Question: I am currently using iTerm2, <URL>.
When Splitting panes, borders looks bad both horizontally and vertically (the borders only go half-way and are dashes). I disabled the "Treat Ambiguous characters as double width", but that doesn't fix it.

My Tmux config:
'''
# unbind some default keybindings
unbind C-b
# set prefix key to ctrl-g
set -g prefix C-g
# lower command delay
set -sg escape-time 1
# start first window and pane at 1, not zero
set -g base-index 1
set -g pane-base-index 1
# bind r to reloading the config file
bind r source-file ~/.tmux.conf \; display "Reloaded tmux config file."
# pass through a ctrl-a if you press it twice
bind C-a send-prefix
# better mnemonics for splitting panes!
bind \ split-window -h
bind - split-window -v
# vim / xmonad style bindings for pane movement
bind -r h select-pane -L
bind -r j select-pane -D
bind -r k select-pane -U
bind -r l select-pane -R
# vim / xmonad style bindings for window movement
bind -r C-h select-window -t :-
bind -r C-l select-window -t :+
# shift-movement keys will resize panes
bind -r H resize-pane -L 5
bind -r J resize-pane -D 5
bind -r K resize-pane -U 5
bind -r L resize-pane -R 5
# disable mouse support (at least while we're learning)
setw -g mode-mouse off
set -g mouse-select-pane off
set -g mouse-resize-pane off
set -g mouse-select-window off
# turn on 256 color support in tmux
set -g default-terminal "screen-256color"
# fiddle with colors of status bar
set -g status-fg white
set -g status-bg colour234
# fiddle with colors of inactive windows
setw -g window-status-fg cyan
setw -g window-status-bg colour234
setw -g window-status-attr dim
# change color of active window
setw -g window-status-current-fg white
setw -g window-status-current-bg colour88
setw -g window-status-current-attr bright
# set color of regular and active panes
set -g pane-border-fg colour238
set -g pane-border-bg default
set -g pane-active-border-fg green
set -g pane-active-border-bg default
# set color of command line
set -g message-fg white
set -g message-bg colour22
set -g message-attr bright
# configure contents of status bar
set -g status-utf8 on
set -g status-left-length 40
set -g status-left "#[fg=green]"#S""
set -g status-right "#[fg=green] #h | %d %b %R"
set -g status-justify centre
setw -g monitor-activity on
set -g visual-activity on
# navigate using vim-style keys
setw -g mode-keys vi
# copy/paste using vim-style keys
bind Escape copy-mode
unbind p
bind p paste-buffer
bind -t vi-copy 'v' begin-selection
bind -t vi-copy 'y' copy-selection
# xclip support (commented as this often doesn't make sense on remote servers)
#bind C-c run "tmux save-buffer - / xclip -i -sel clipboard"
#bind C-v run "tmux set-buffer "$(xclip -o -sel clipboard)"; tmux paste-buffer"
# set up aliases for temporarily maximizing panes
unbind Up
bind Up new-window -d -n tmp \; swap-pane -s tmp.1 \; select-window -t tmp
unbind Down
bind Down last-window \; swap-pane -s tmp.1 \; kill-window -t tmp
# set up alias for turning on logging
bind P pipe-pane -o "cat >>~/#W.log" \; display "Toggled logging to ~/#W.log"
#source-file .tmuxline.conf
'''
My Tmuxline Config:
'''
# This tmux statusbar config was created by tmuxline.vim
# on Fri, 12 Jun 2015
set -g status-bg "colour0"
set -g message-command-fg "colour10"
set -g status-justify "left"
set -g status-left-length "100"
set -g status "on"
set -g pane-active-border-fg "colour4"
set -g message-bg "colour8"
set -g status-right-length "100"
set -g status-right-attr "none"
set -g message-fg "colour10"
set -g message-command-bg "colour8"
set -g status-attr "none"
set -g status-utf8 "on"
set -g pane-border-fg "colour8"
set -g status-left-attr "none"
setw -g window-status-fg "colour12"
setw -g window-status-attr "none"
setw -g window-status-activity-bg "colour0"
setw -g window-status-activity-attr "none"
setw -g window-status-activity-fg "colour4"
setw -g window-status-separator ""
setw -g window-status-bg "colour0"
set -g status-left "#[fg=colour0,bg=colour4,bold] #S #[fg=colour4,bg=colour0,nobold,nounderscore,noitalics]"
set -g status-right "#[fg=colour8,bg=colour0,nobold,nounderscore,noitalics]#[fg=colour10,bg=colour8] %Y-%m-%d %H:%M #[fg=colour4,bg=colour8,nobold,nounderscore,noitalics]#[fg=colour0,bg=colour4] #h "
setw -g window-status-format "#[fg=colour12,bg=colour0] #I #[fg=colour12,bg=colour0] #W "
setw -g window-status-current-format "#[fg=colour0,bg=colour8,nobold,nounderscore,noitalics]#[fg=colour10,bg=colour8] #I #[fg=colour10,bg=colour8] #W #[fg=colour8,bg=colour0,nobold,nounderscore,noitalics]"
'''
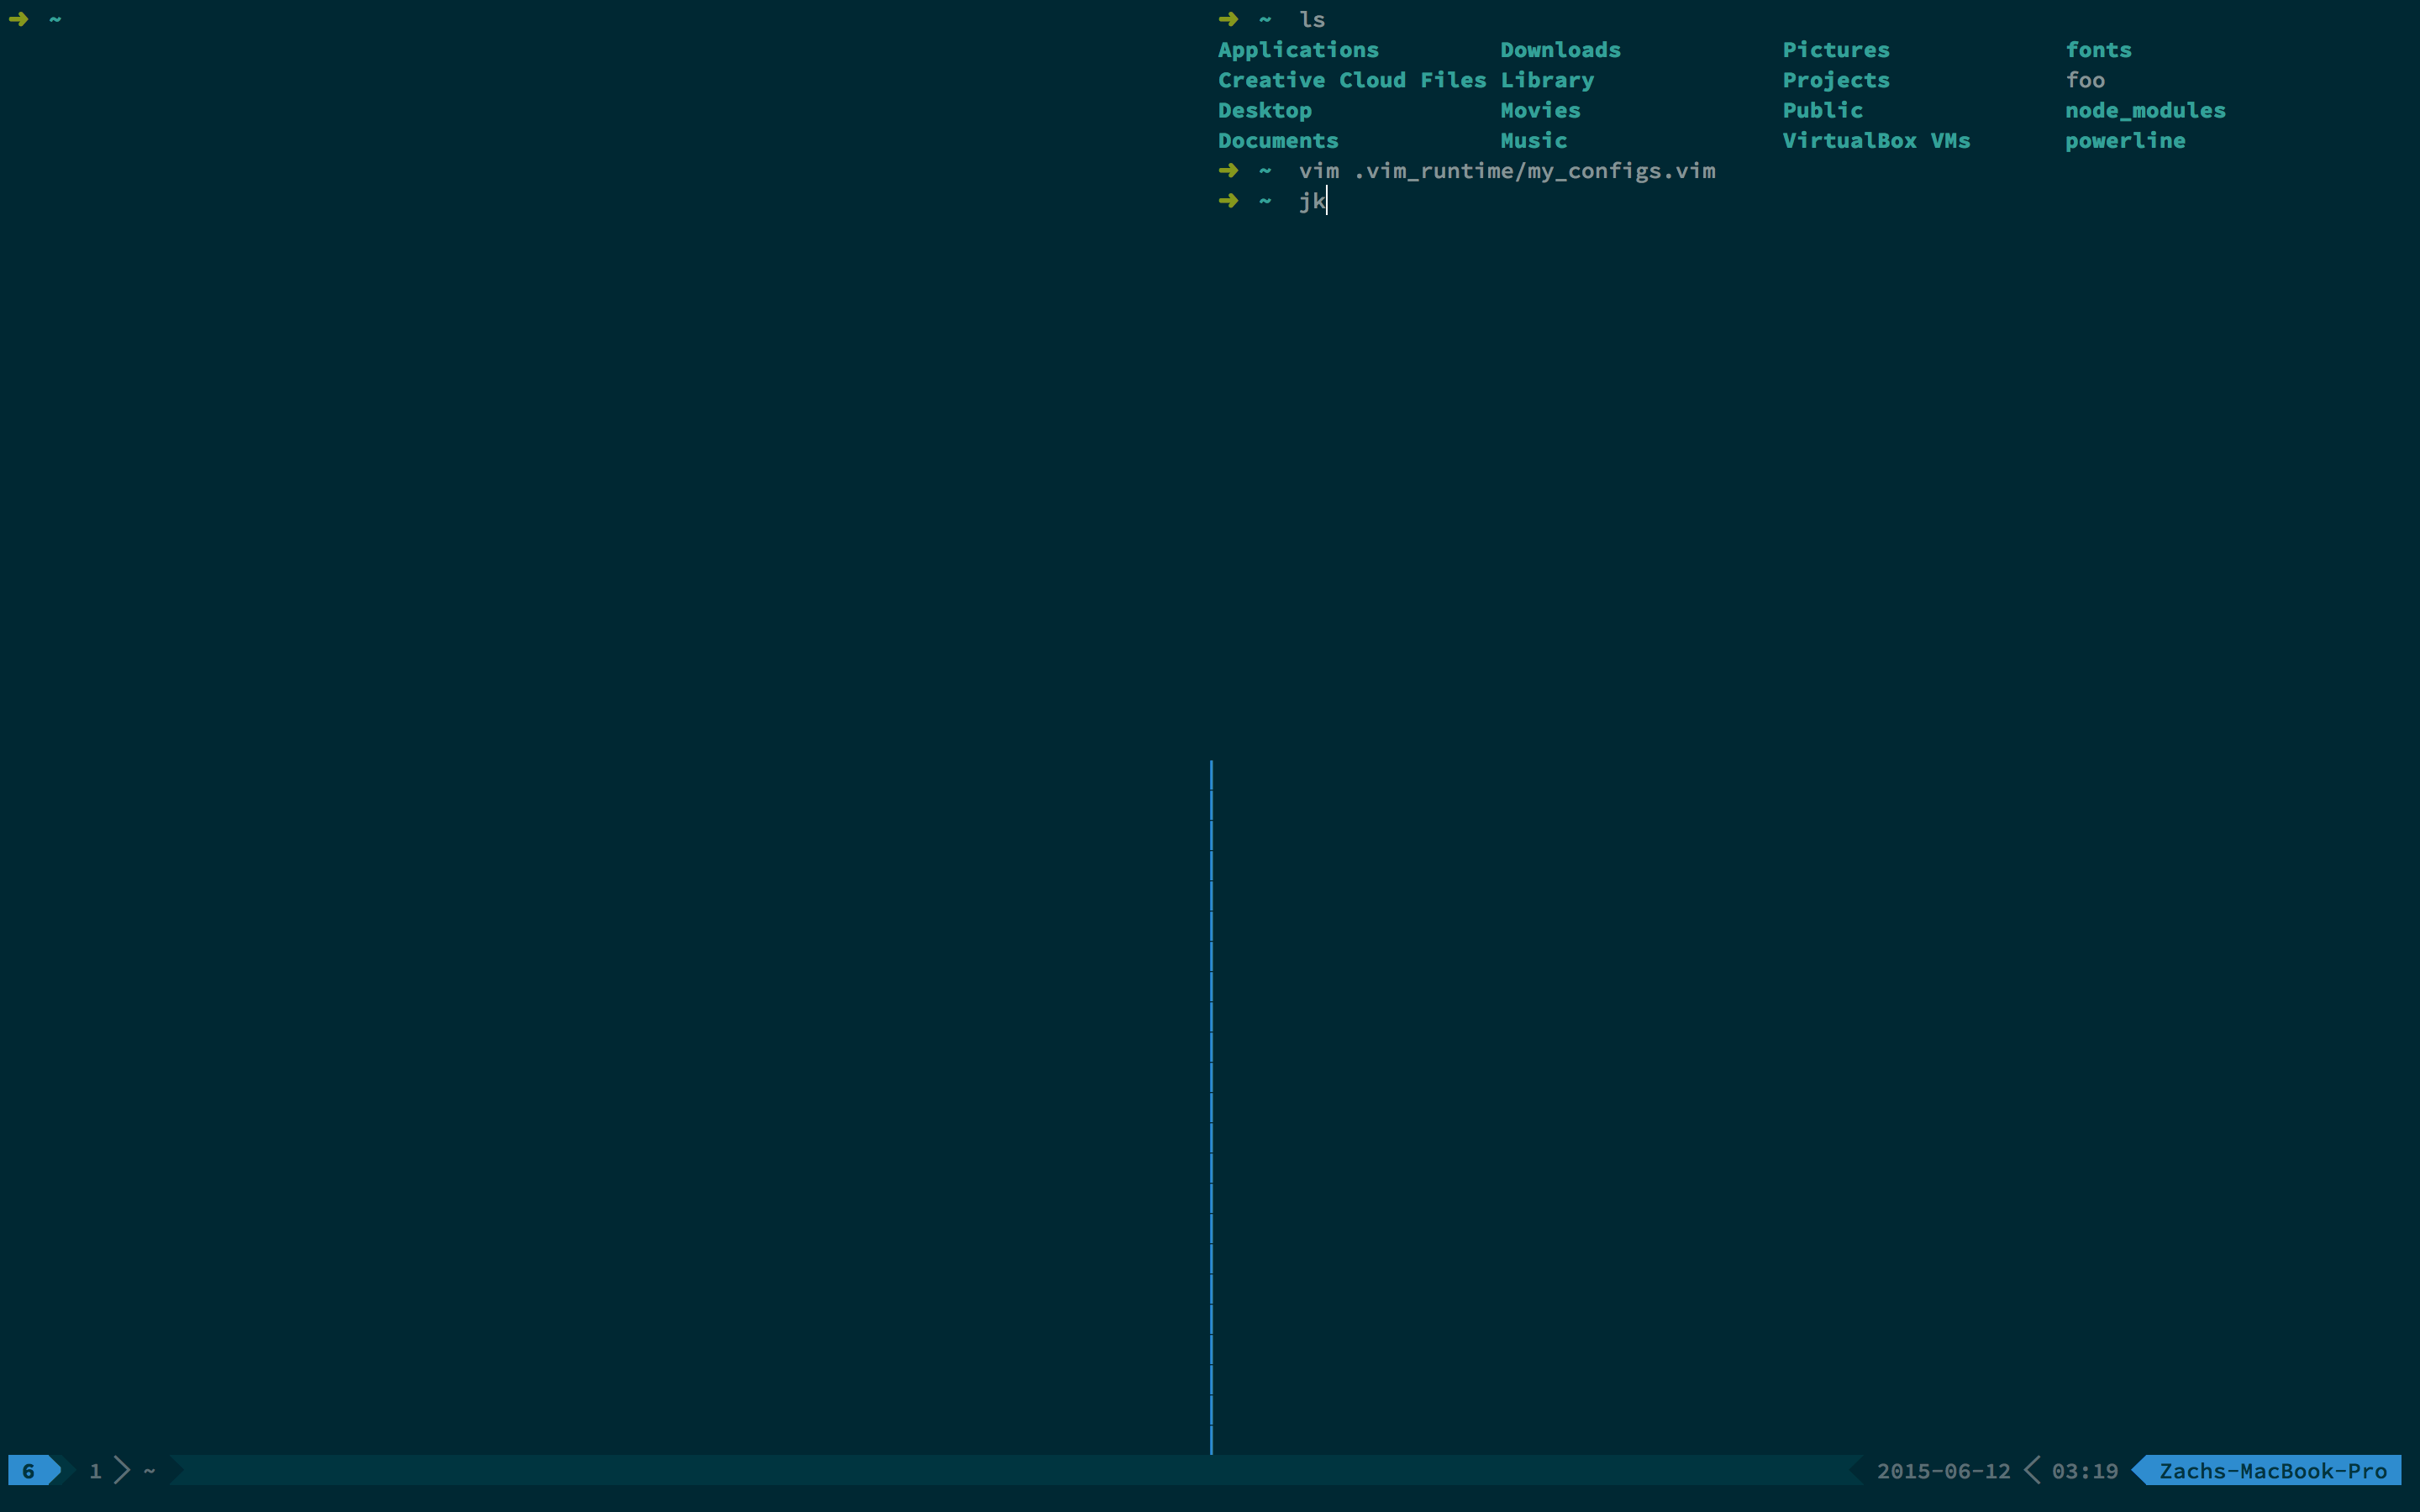
Answer: The border going half way down is because it is rendering the top half with your 'pane-border-fg' color. You might check your iterm2 settings to ensure that it is reporting the terminal type 'xterm-256color'. You could also try changing your 'pane-border-fg' color to be one of the standard colors.